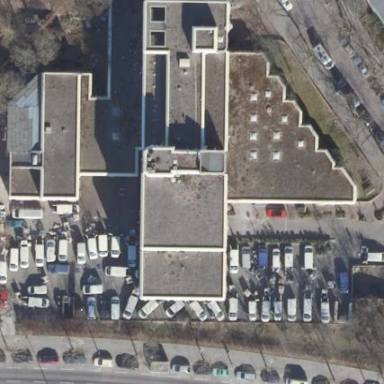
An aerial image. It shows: Public residential building serving as shelter or social facility.